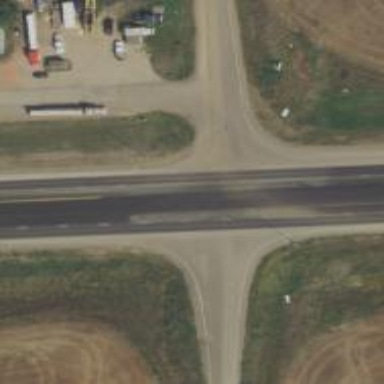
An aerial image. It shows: Asphalt road classified as trunk highway.